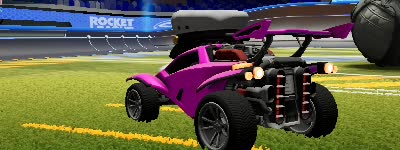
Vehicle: octane